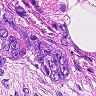
Metastatic tissue present: yes